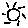
Label: sun